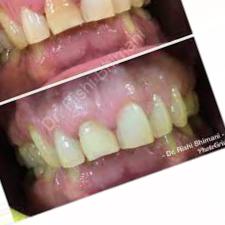
Condition: Tooth Discoloration